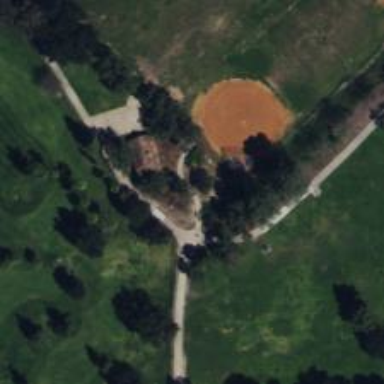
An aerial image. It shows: Footway that doubles as golf path.